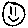
Label: smiley face